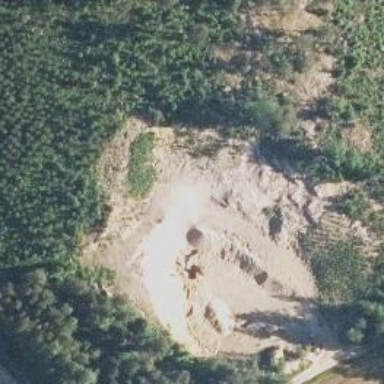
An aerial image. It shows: Sandy area in nature.